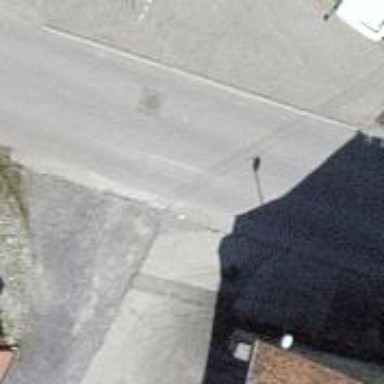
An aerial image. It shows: Tertiary road with asphalt surface.